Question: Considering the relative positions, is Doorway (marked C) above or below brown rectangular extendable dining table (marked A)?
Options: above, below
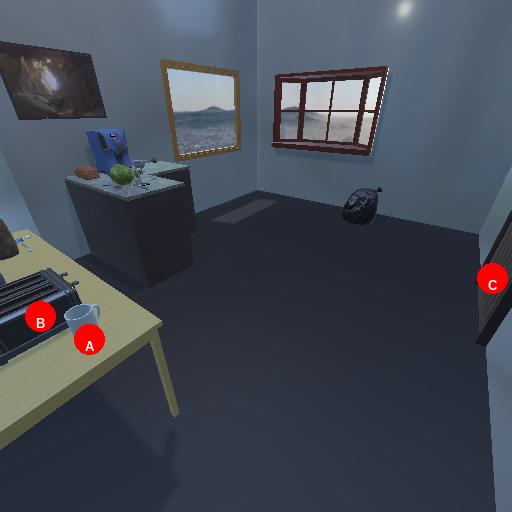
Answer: above